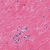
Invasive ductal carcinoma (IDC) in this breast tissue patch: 0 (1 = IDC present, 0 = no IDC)